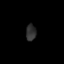
Tissue: lung
Cell type: Epithelial cells
Senescence score: 0.2269
Nuclear area (px): 163
Mean DAPI intensity: 47.681